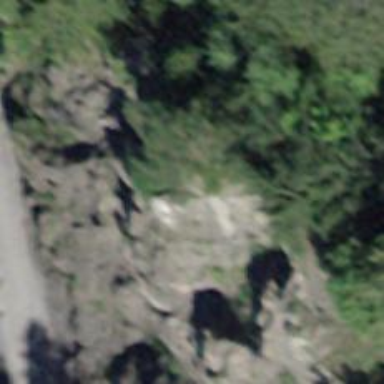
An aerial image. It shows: Cliff in nature.